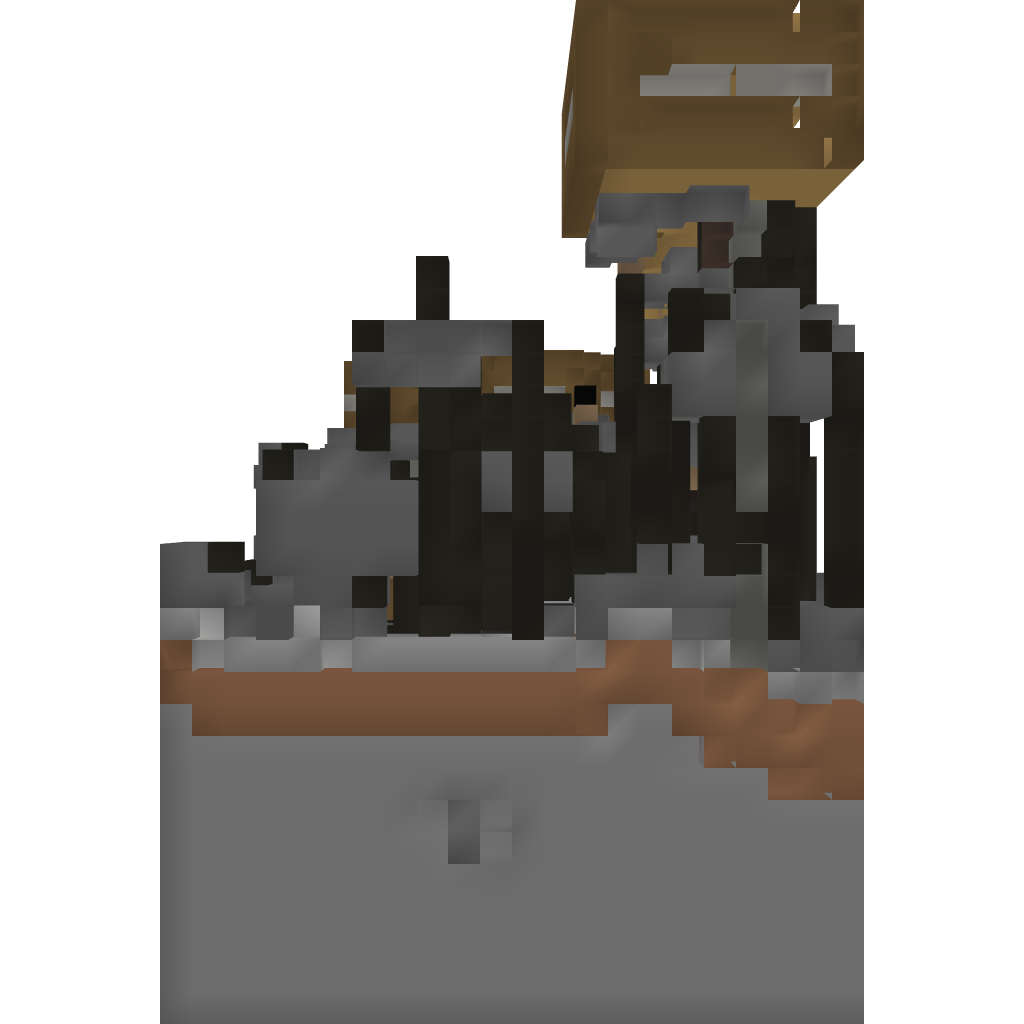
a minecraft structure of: TreeHouse